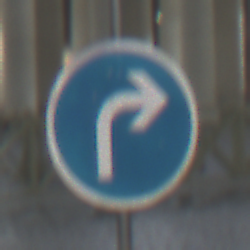
Verkehrszeichen: VorgeschriebeneFahrtrichtungRechts
Umgebung: Outdoor, Urban
Tageszeit: Night
Wetter: PartlyCloudy
Licht: Artificial
Jahreszeit: NotSpecified
Kontrast: HighContrast